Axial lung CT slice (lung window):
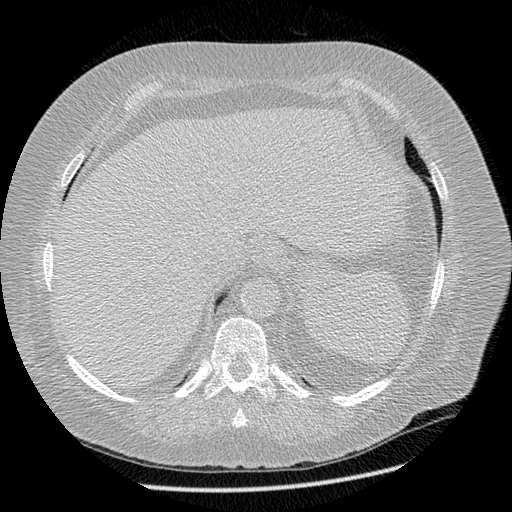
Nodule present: no